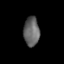
Tissue: lung
Cell type: Endothelial cells
Senescence score: 0.6146
Nuclear area (px): 452
Mean DAPI intensity: 99.644